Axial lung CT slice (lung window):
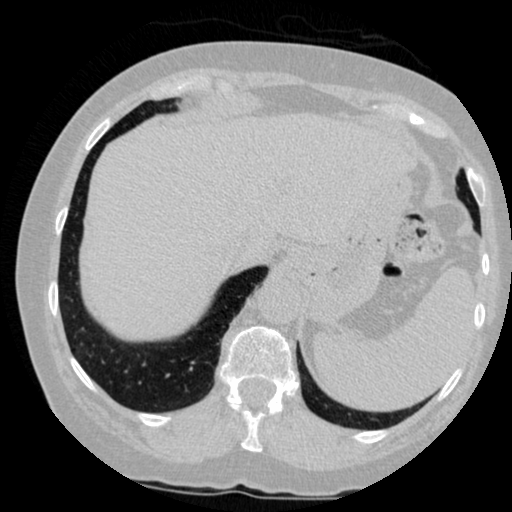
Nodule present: no